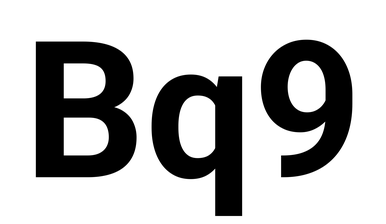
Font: Roboto_Bold